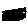
Label: circle